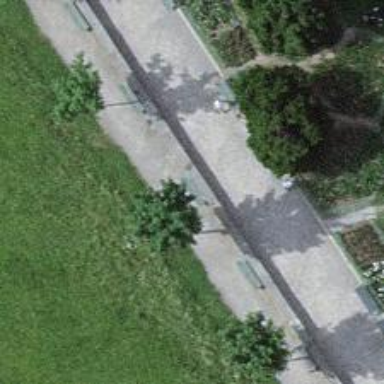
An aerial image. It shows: Bench.